Question: Im trying to make a self producing class like this:
'''
Test *test = [[Test alloc] init];
[test setFrame:frame];
[test setBackgroundColor:[UIColor redColor]];
[self addSubview:test];
'''
This is a 'UIView' subclass and this code is inside the 'initWithFrame:' method. The class 'Test' is its own name, self-producing.
Now the problem I've encountered, I added a breakpoint on the first line you can see above and I see that it never goes through the first line and just creates a new instance but never adds it to the view. Is this not possible or should I "study" more how to do it properly?
Image how it looks like:
As you can see it never gets past the first line.
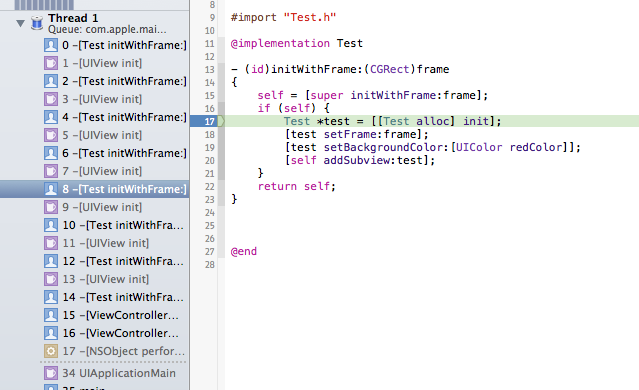
Answer: I get it now. The problem with your code is that you're forgetting that 'initWithFrame:' is 'UIView''s designated initializer method. So, even if you call '[[Test alloc] init]' that 'init' call will call 'initWithFrame:' itself thus creating an infinite loop.
In iOS there is a notion of a "designated" initializer. Whenever you have several "init" methods you have to make one of them the "designated" init. For example, 'UIView''s designated initializer is 'initWithFrame'. This means that all other init methods will call it under the hood, even init.
This is how 'UIView''s 'init' method looks like:
'''
-(id)init {
return [self initWithFrame:CGRectMake(0,0,0,0)];
}
'''
This means that even if you instantiate your class as [[Test alloc] init], 'initWithFrame' will be called anyway by 'UIView'.
Now, you overrode 'initWithFrame:' inside your 'Test' class and you're also creating another 'Test' instance inside that method which is calling again 'initWithFrame:'
'''
// the init call you have inside this method is calling initWithFrame again beacause
// you're referring to the same Test class...
-(id)initWithFrame:(CGRect)frame
{
self = [super initWithFrame:frame];
if (self)
{
// This line here is creating the infinite loop. Right now you're inside
// Test's initWithFrame method. Here you're creating a new Test instance and
// you're calling init... but remember that init calls initWithFrame, because
// that's the designated initializer. Whenever the program hits this line it will
// call again initWithFrame which will call init which will call initWithFrame
// which will call init... ad infinitum, get it?
Test *test = [[Test alloc] init];
[test setFrame:frame];
[test setBackgroundColor:[UIColor redColor]];
[self addSubview:test];
}
}
'''
One thing you can do to prevent this is to declare a 'static bool' variable (flag) to
indicate whether or not 'Test' should keep on creating more instances of itself:
'''
static BOOL _keepCreating = YES;
@implementation Test
-(id)initWithFrame:(CGRect)frame
{
self = [super initWithFrame:frame];
if (self)
{
// Remember to set _keepCreating to "NO" at some point to break
// the loop
if (_keepCreating)
{
Test *test = [[Test alloc] init];
[test setFrame:frame];
[test setBackgroundColor:[UIColor redColor]];
[self addSubview:test];
}
}
}
@end
'''
Hope this helps!